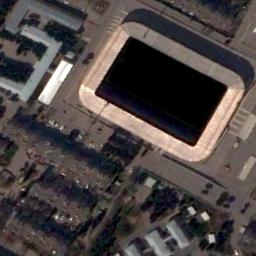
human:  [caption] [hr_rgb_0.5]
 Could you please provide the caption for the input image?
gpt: The square stadium is built on a concrete floor, Next to the building .

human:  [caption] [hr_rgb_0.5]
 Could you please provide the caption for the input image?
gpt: The stadium is on the bare land next to some buildings and trees .

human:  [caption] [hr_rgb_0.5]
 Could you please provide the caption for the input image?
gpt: There is a green lawn on one side of this stadium .

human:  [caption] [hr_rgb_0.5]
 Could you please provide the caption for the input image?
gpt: Many buildings of different shapes are beside the stadium .

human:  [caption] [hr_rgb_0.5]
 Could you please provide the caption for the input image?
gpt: There are some buildings beside the stadium .